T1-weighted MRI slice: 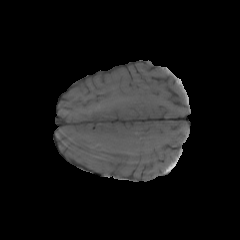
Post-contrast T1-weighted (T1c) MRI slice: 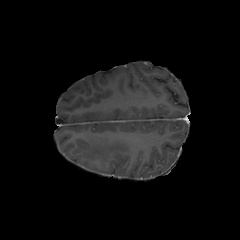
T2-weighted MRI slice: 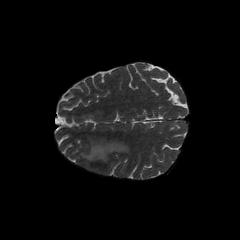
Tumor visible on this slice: yes